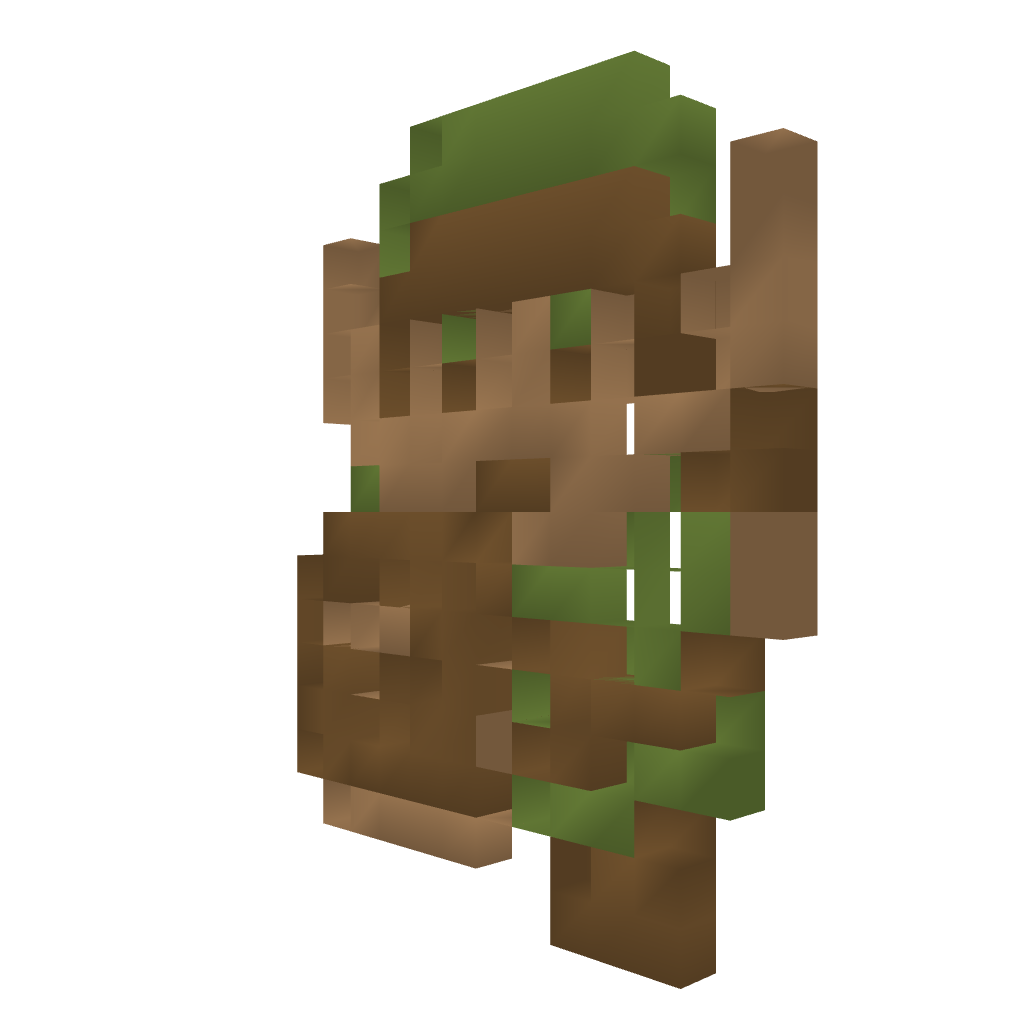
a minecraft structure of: Link 8-Bit Style high quality